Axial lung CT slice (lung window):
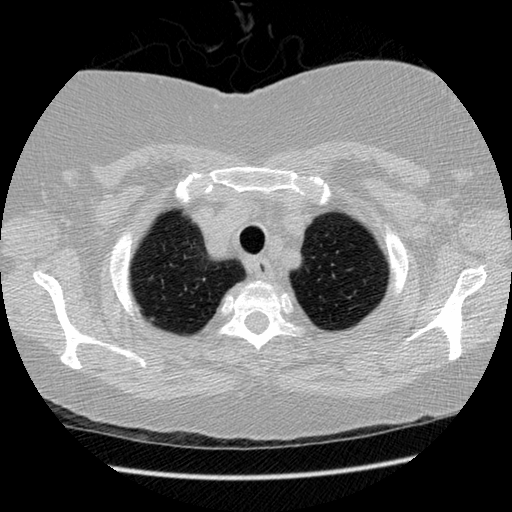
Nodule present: no